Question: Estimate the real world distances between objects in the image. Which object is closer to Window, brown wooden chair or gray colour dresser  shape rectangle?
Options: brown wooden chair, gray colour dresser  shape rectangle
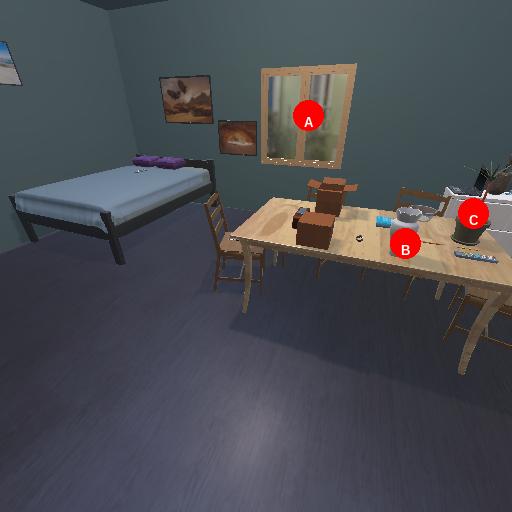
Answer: brown wooden chair